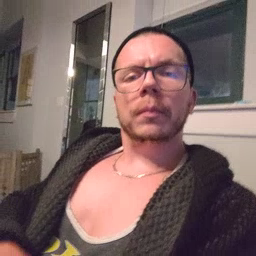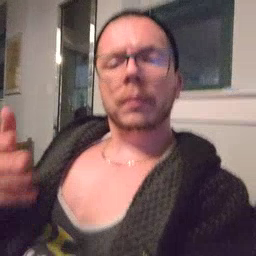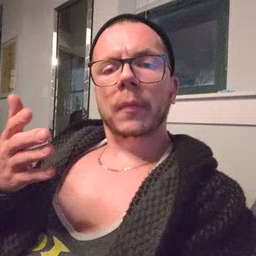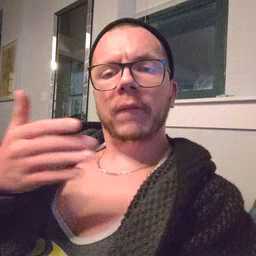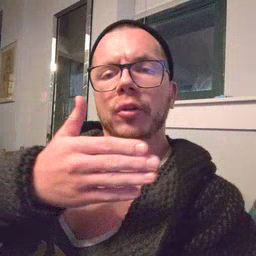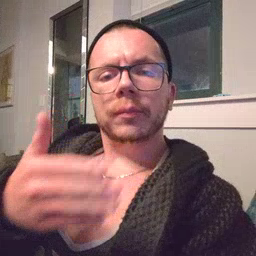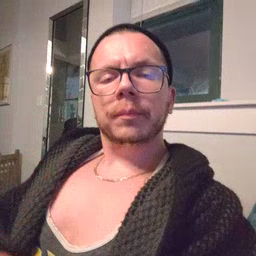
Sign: fish